Interaction volume radius: 5 \u00c5
Interaction volume height: 25 \u00c5
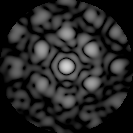
Disorder parameter: 0.3995